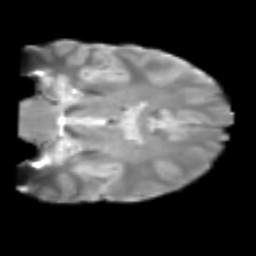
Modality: T2w
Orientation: coronal
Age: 20
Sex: male
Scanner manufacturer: siemens
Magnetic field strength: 3 T
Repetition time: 2.3 s
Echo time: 0.085 s